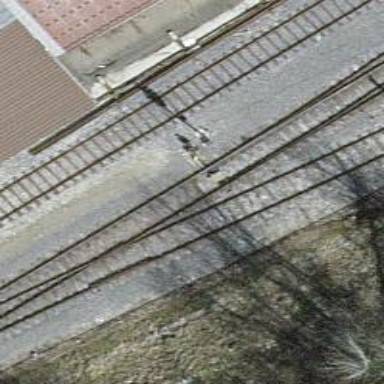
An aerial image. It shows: Railway switch.